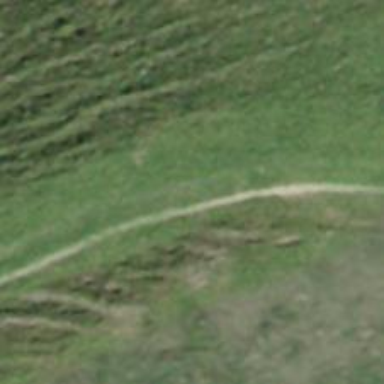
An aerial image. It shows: Path.